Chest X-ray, AP view. Patient: 47 years old, sex F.
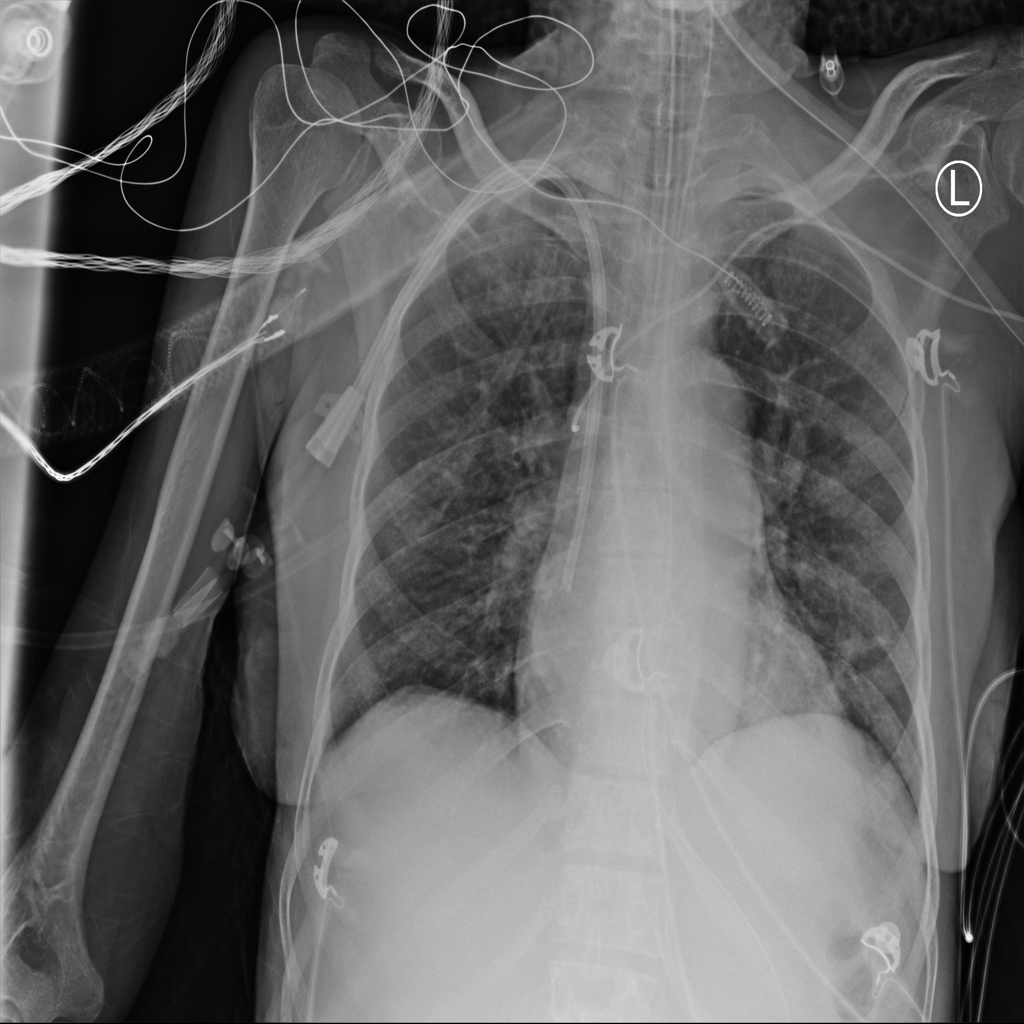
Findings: Infiltration